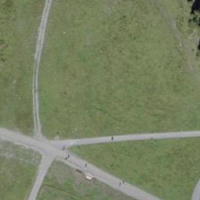
EUNIS habitat code: 24
Species observed at this site:
Falco subbuteo
Parus major
Erithacus rubecula
Regulus regulus
Spinus spinus
Euphorbia cyparissias
Ficedula hypoleuca
Carduelis carduelis
Delichon urbicum